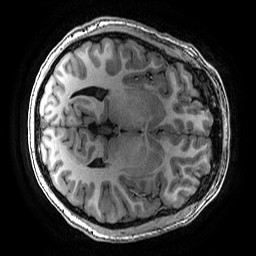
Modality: T1w
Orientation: axial
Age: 17
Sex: male
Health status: ill
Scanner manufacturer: ge
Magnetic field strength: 3 T
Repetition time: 0.007664 s
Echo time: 0.00342 s